Question: Count the number of objects in the diagram.
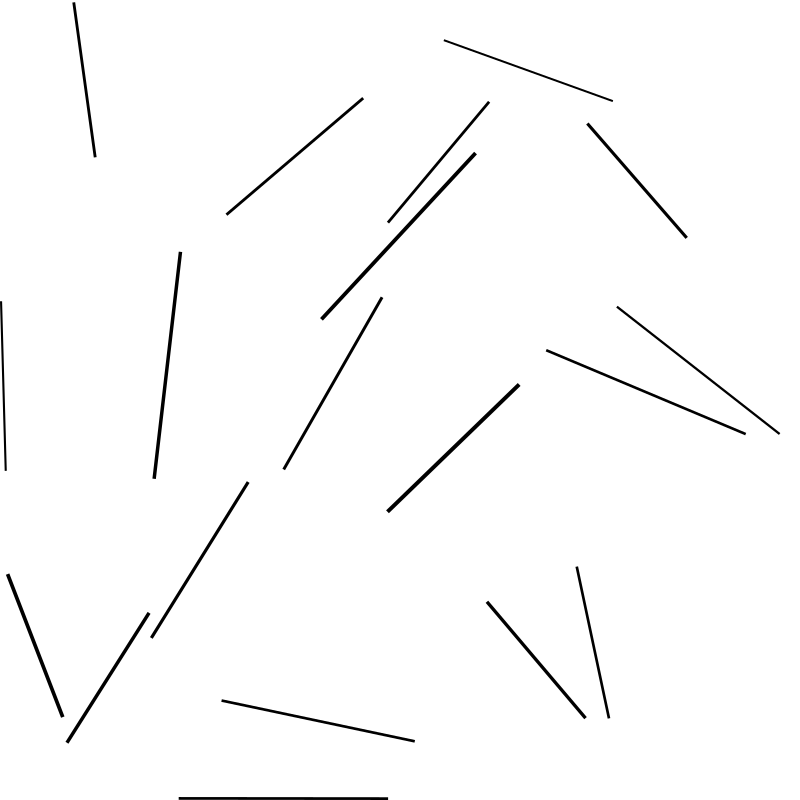
Answer: 19